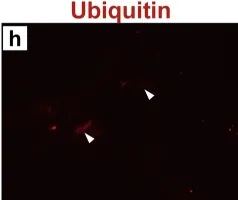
Immunostaining for valosin-containing protein (VCP:. And ubiquitin VCP positive inclusions were co-stained with ubiquitin in both the nucleus (white arrowheads, DAPI positive) and the cytoplasm (white arrows, DAPI negative). Bar: 50 microm.
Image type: pathology (immunostaining)